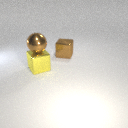
large brown metal sphere above large yellow metal cube